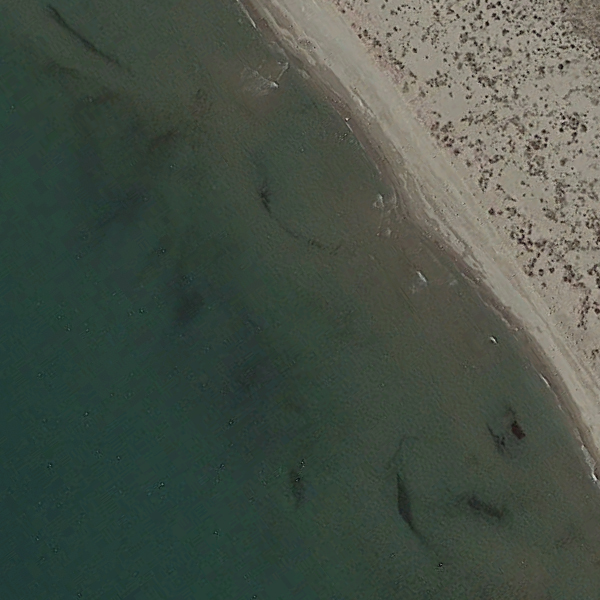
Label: Beach